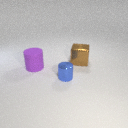
large brown metal cube behind large purple rubber cylinder